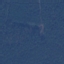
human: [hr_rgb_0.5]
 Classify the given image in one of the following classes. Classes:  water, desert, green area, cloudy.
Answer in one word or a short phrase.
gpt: green area